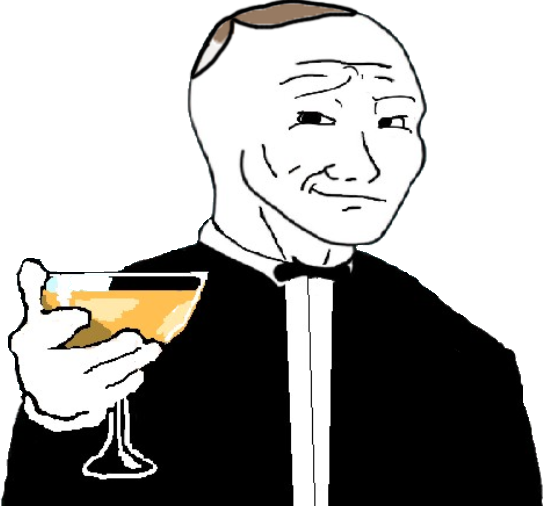
Label: 5_Smugjak